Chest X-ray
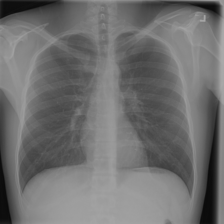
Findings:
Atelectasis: negative
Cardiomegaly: negative
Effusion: negative
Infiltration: negative
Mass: negative
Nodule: negative
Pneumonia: negative
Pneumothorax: negative
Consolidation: negative
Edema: negative
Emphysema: negative
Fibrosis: negative
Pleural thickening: negative
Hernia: negative